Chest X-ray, PA view. Patient: 61 years old, sex F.
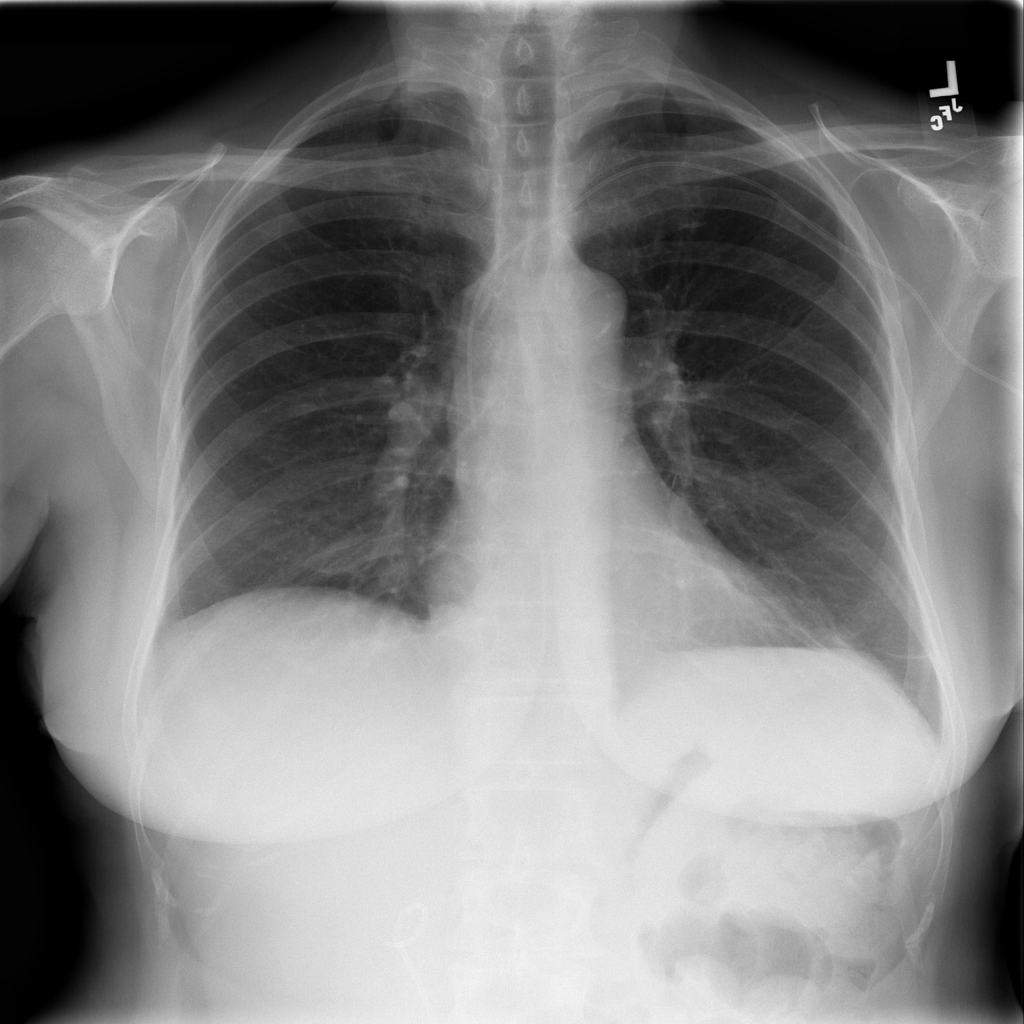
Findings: Atelectasis